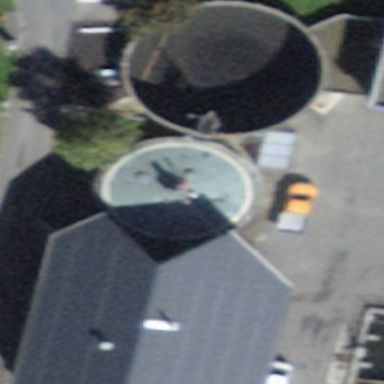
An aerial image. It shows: Building with tank inside.